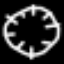
Label: clock